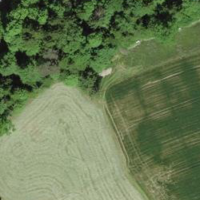
EUNIS habitat code: 24
Species observed at this site:
Anthoxanthum odoratum